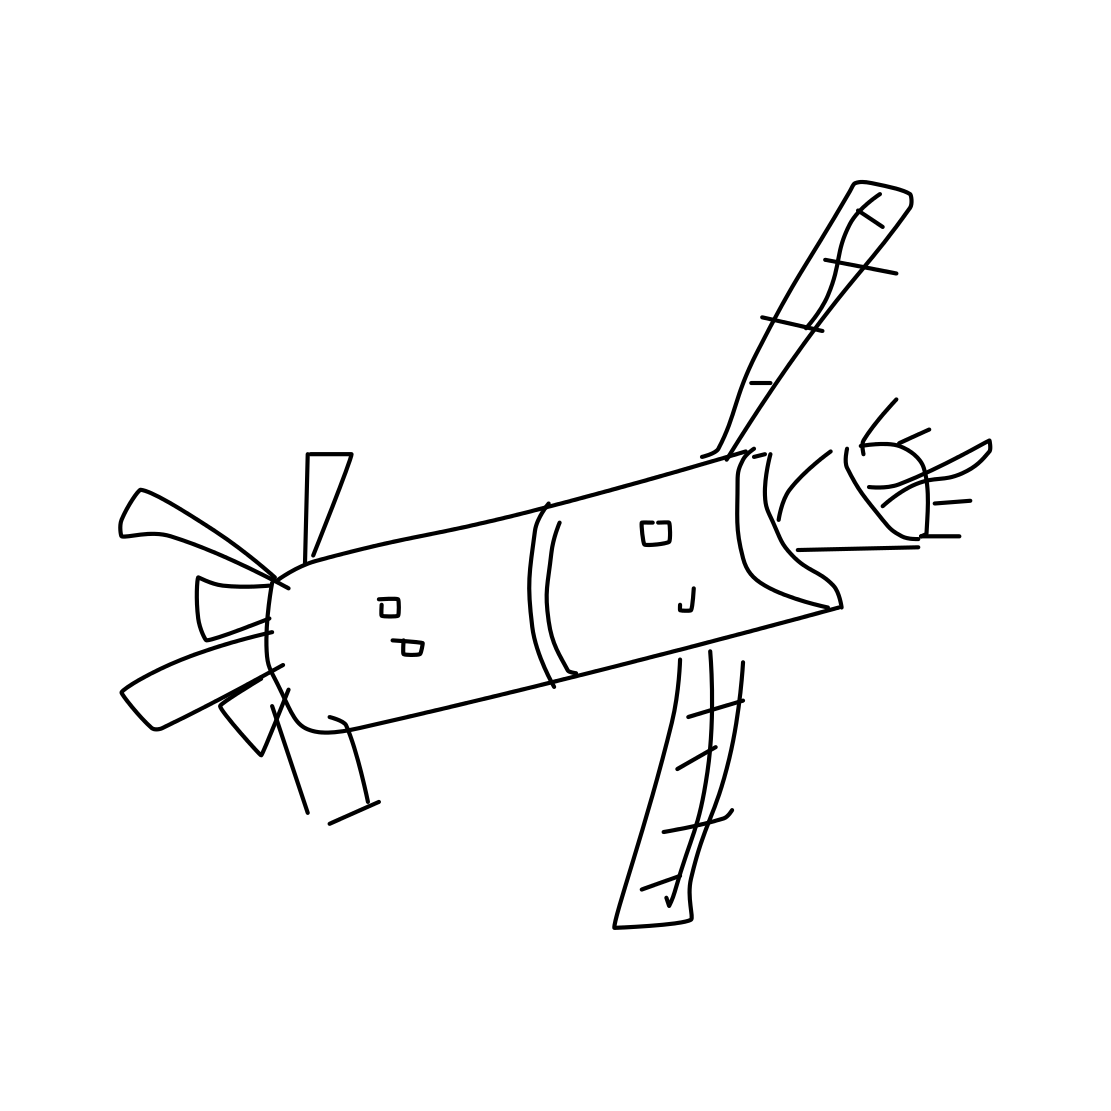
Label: satellite